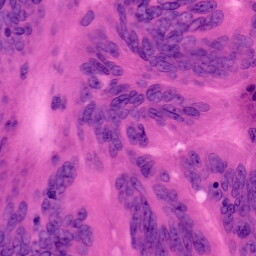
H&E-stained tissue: Colon